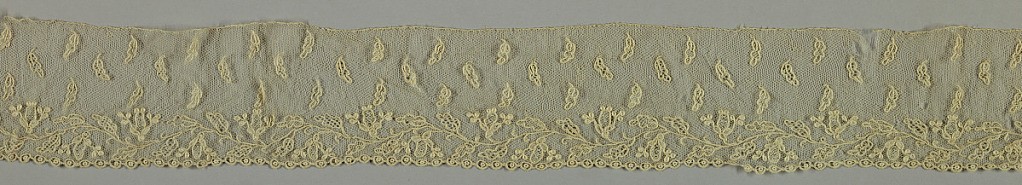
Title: Border
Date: early 18th century
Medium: Technique: needle lace
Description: Needle lace edge joined, floral pattern; early 18th century Alencon